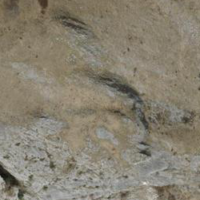
EUNIS habitat code: 23
Species observed at this site:
Aphantopus hyperantus
Lysandra coridon
Melanargia galathea
Minois dryas